Interaction volume radius: 5 \u00c5
Interaction volume height: 20 \u00c5
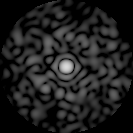
Disorder parameter: 0.8061